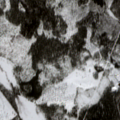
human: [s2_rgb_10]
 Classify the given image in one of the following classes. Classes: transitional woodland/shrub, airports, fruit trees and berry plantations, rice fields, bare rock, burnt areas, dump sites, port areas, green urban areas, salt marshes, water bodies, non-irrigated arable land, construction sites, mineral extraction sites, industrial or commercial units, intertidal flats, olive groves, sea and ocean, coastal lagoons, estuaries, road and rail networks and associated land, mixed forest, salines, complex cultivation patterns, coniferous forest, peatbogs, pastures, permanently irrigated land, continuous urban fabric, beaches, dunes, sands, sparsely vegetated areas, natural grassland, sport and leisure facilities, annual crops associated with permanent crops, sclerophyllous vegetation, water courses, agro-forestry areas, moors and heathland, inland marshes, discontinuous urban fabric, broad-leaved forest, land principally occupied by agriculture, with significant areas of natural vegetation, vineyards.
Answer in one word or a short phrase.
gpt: coniferous forest, mixed forest, transitional woodland/shrub